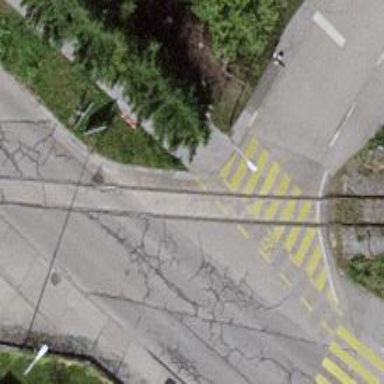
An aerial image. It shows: Railway level crossing.